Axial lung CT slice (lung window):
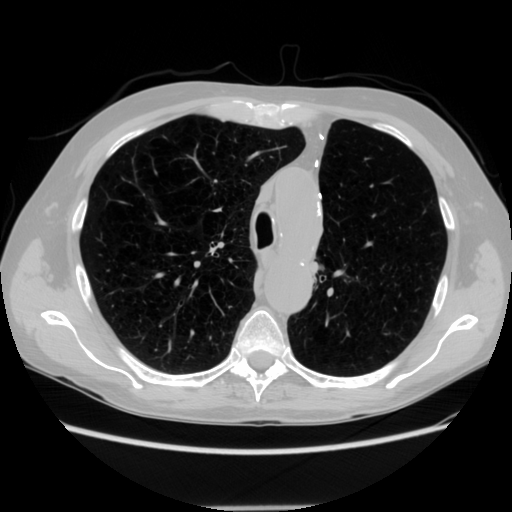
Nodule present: no